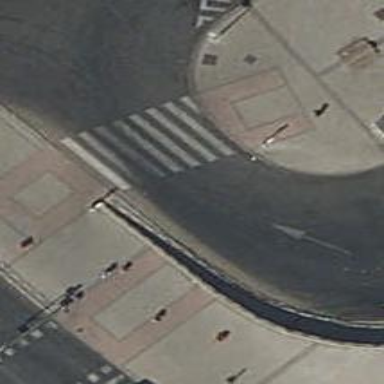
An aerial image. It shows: Uncontrolled zebra crossing on the road.